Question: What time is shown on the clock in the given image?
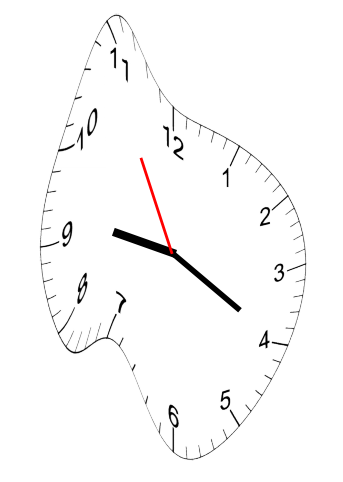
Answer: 09:19:55